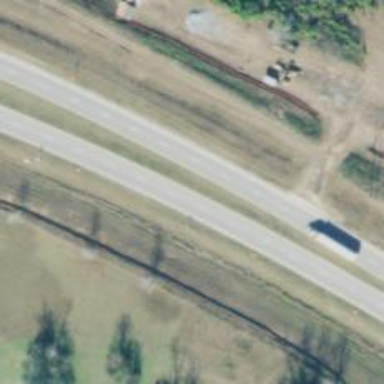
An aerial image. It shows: Asphalt road with dual carriageways at trunk level.